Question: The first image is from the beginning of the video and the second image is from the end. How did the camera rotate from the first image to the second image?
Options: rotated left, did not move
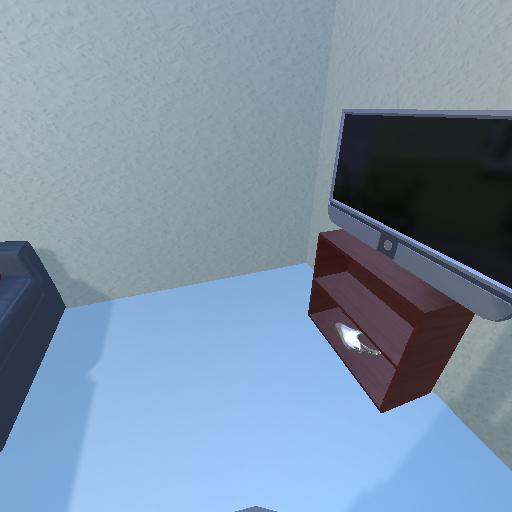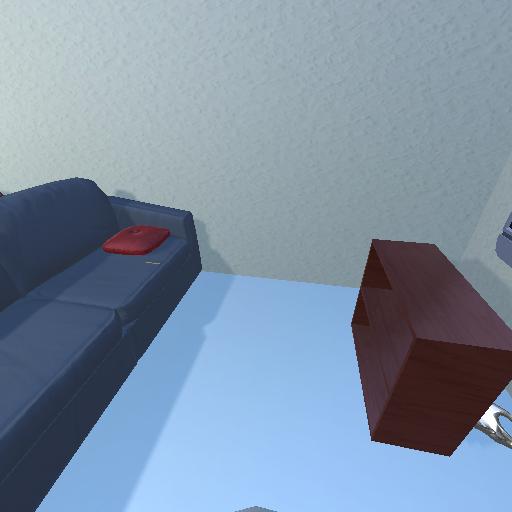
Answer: rotated left